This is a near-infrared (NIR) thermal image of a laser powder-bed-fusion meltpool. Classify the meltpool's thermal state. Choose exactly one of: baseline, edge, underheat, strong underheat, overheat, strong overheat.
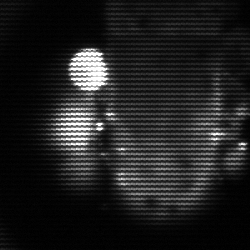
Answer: strong underheat